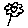
Label: flower